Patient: sex F, age 76
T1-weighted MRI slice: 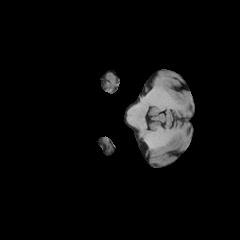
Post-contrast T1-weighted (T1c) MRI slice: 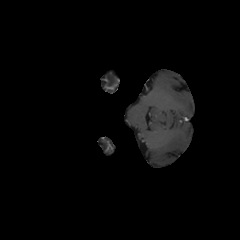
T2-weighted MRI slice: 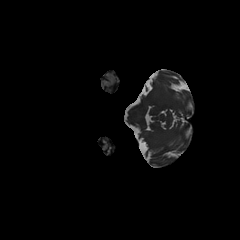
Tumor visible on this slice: no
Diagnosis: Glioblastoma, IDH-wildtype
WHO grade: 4